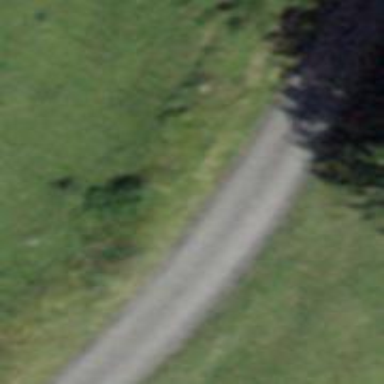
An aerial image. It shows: Paved track with grade 1 tracktype.